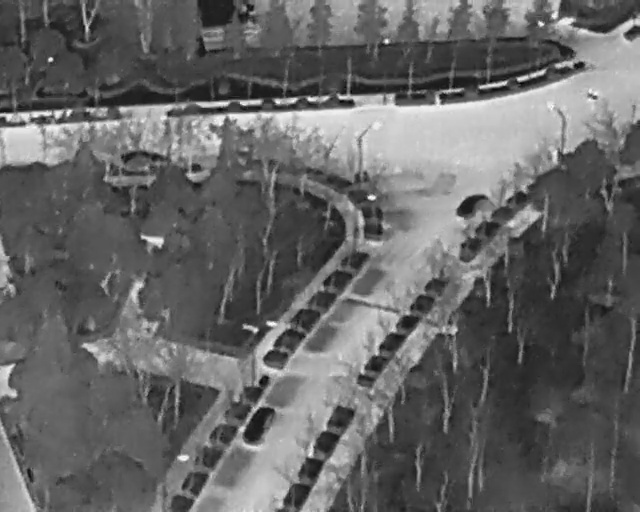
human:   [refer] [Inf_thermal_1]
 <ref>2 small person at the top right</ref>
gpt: <box>[[90, 17, 93, 19, 2], [91, 18, 94, 19, 2]]</box>